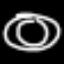
Label: donut